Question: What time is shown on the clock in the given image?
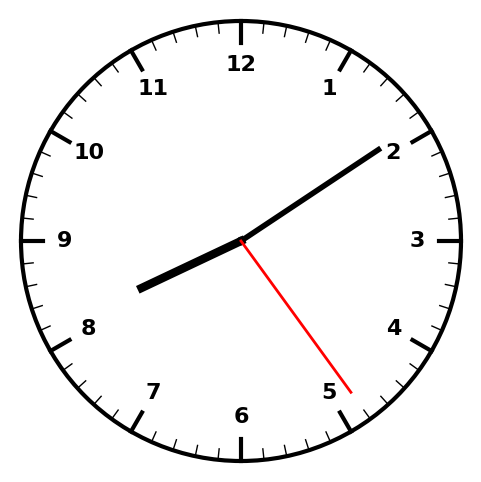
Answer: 08:09:24